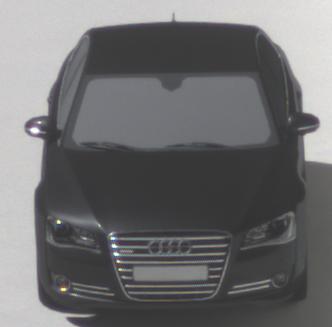
Make: Audi
Model: A8 D4
Model produced from: 2009
Model produced until: 2017
Doors: 4
Color: black
Road condition: dry road
Daytime: midday
Contrast: high contrast